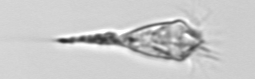
Label: Paratontonia_gracillima